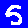
Digit: 5